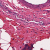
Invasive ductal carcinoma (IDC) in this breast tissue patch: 0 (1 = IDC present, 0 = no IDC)